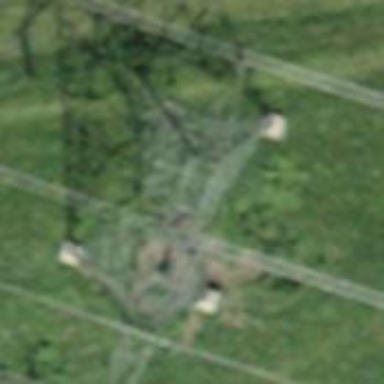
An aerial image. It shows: Power tower.